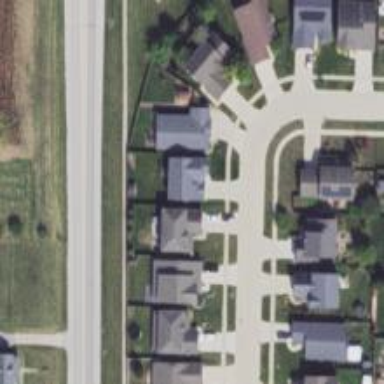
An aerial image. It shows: Residential road.